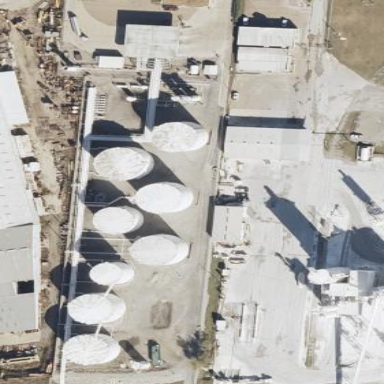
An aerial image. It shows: Industrial area designated as petroleum terminal.